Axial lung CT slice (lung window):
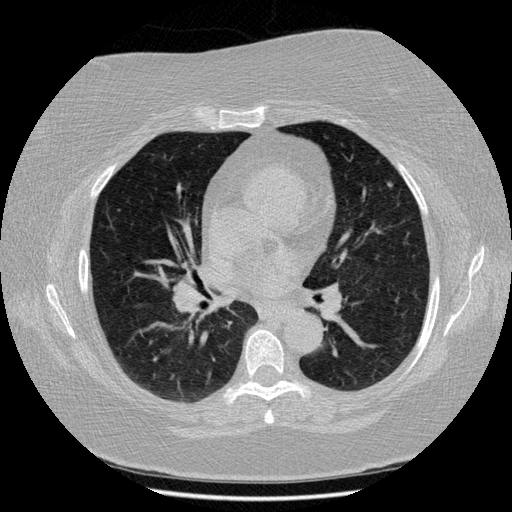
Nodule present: yes
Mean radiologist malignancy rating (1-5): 2.667